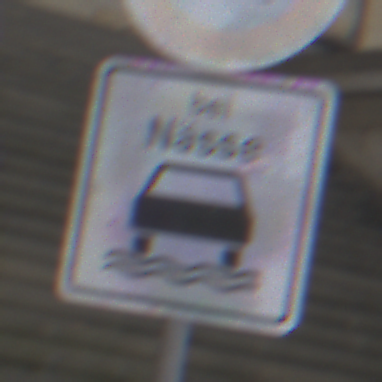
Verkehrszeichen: BeiNaesse
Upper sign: Geschwindigkeit110
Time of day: Midday
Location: Outdoor (Urban)
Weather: Overcast
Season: NotSpecified
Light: Natural